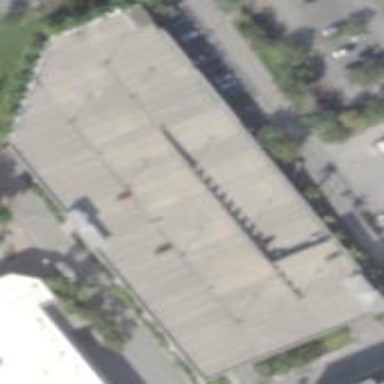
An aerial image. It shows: Multi-storey garage used for parking.